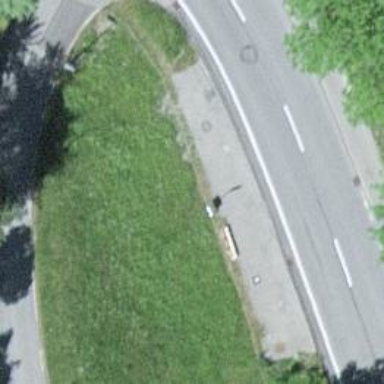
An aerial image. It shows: Brown bench in the vicinity.